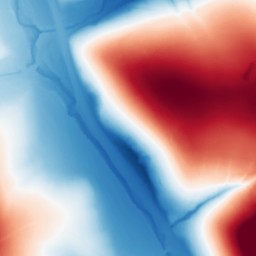
Category: classical
Decomposition family: gaussian
Decomposition parameters: sigma: 100
Upsampling method: cubic_mitchell
Upsampling parameters: scale: 8
Upsampling scale: 8